Interaction volume radius: 5 \u00c5
Interaction volume height: 10 \u00c5
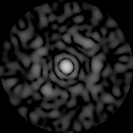
Disorder parameter: 0.8439